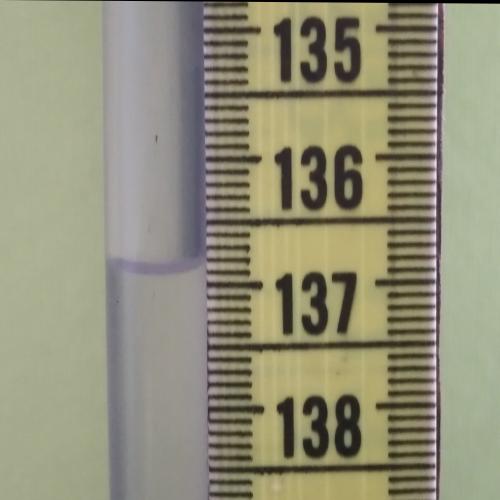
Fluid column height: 136.9 cm